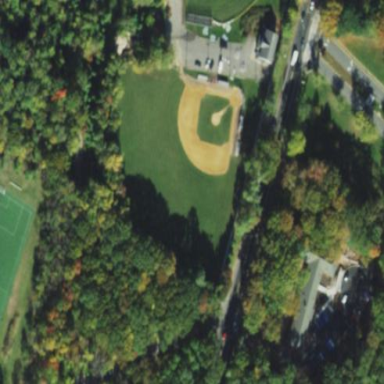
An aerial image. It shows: Baseball pitch for leisure and sports activities.